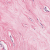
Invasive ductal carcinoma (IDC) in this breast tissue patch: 0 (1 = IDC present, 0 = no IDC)